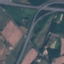
Land use / land cover: Highway